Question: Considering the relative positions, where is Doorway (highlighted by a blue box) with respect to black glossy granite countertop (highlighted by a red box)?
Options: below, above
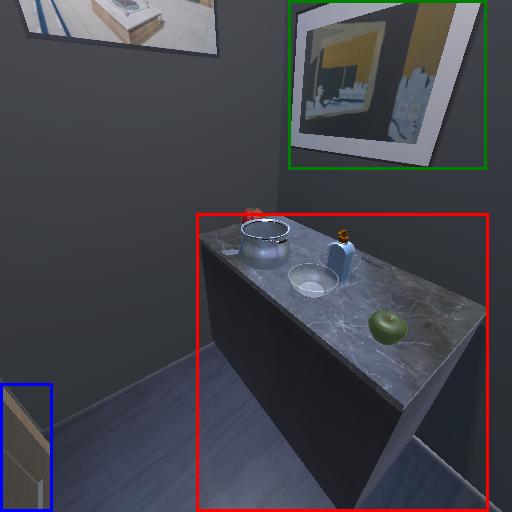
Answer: below